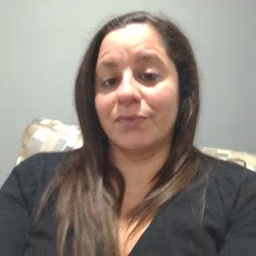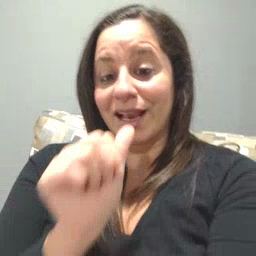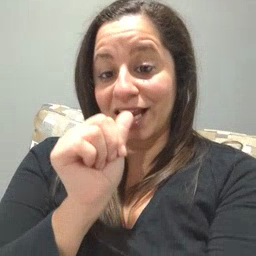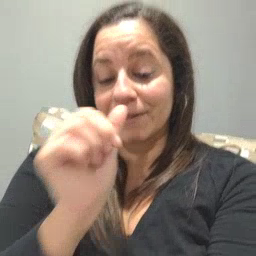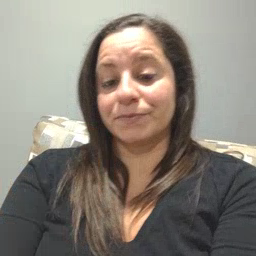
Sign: nuts